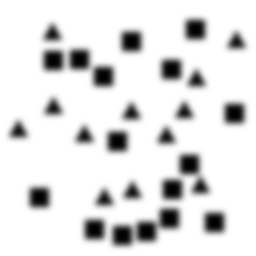
Squares: 16
Triangles: 12
Stars: 0
Total shapes: 28